Question: I am using MusiXTeX but have found that it's official document haven't said anything about placing a right-side bracket onto a chord. Could anyone please tell me how to achieve it?
(If I use left-side bracket, it could across through those accidental markers. Nobody want to see that happen.)

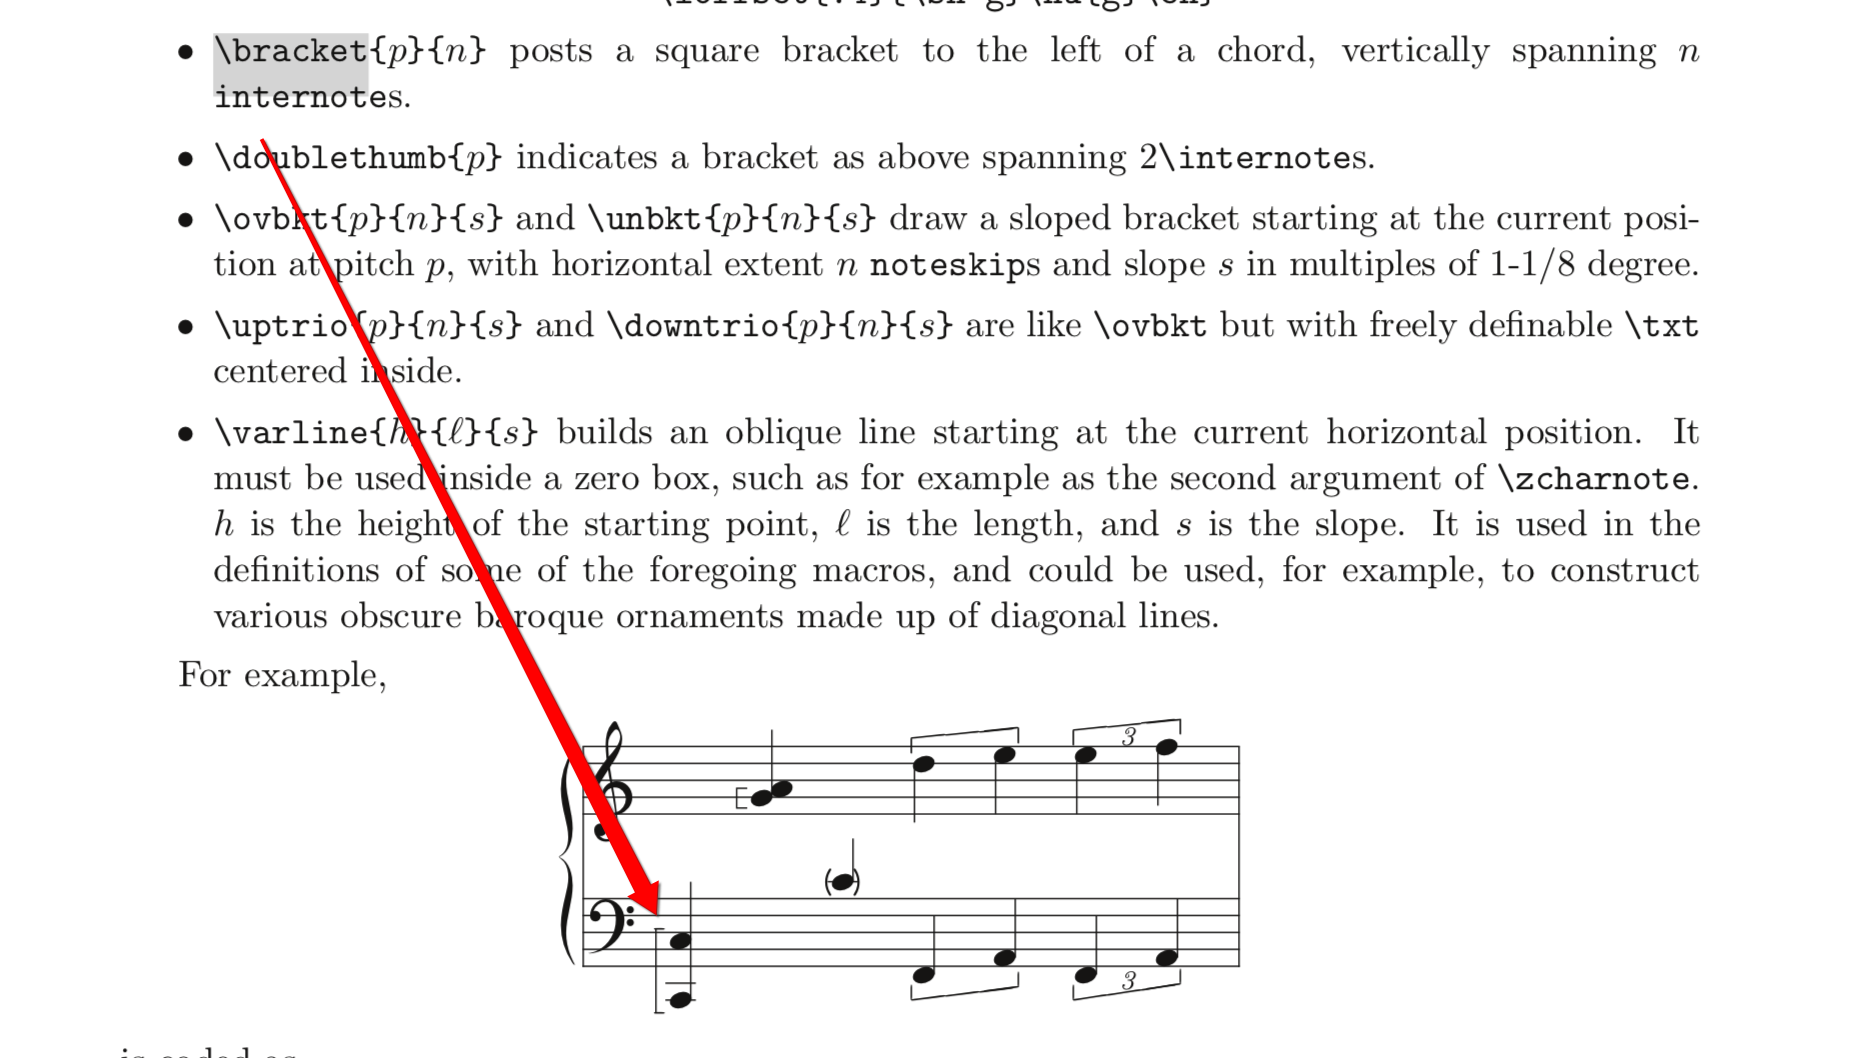
Answer: Include this code anywhere before and try using '\rbracket' instead of '\bracket'.
'''
\makeatletter
\def\rbracket#1#2{\y@iv#2\internote \advance\y@iv\tw@\internote
\inhgetn@i#1\relax\pl@base \advance\y@i-1\h@lf\internote
\raise\y@i\rlap{\uplap{\offinterlineskip\hbox{\roffset{1.5}{\mxsps\@xxvii}}%
\hbox{\roffset2{\vrule\@height\y@iv}}\hbox{\roffset{1.5}{\mxsps\@xxvii}}}}}
\makeatother
'''